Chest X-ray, PA view. Patient: 36 years old, sex M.
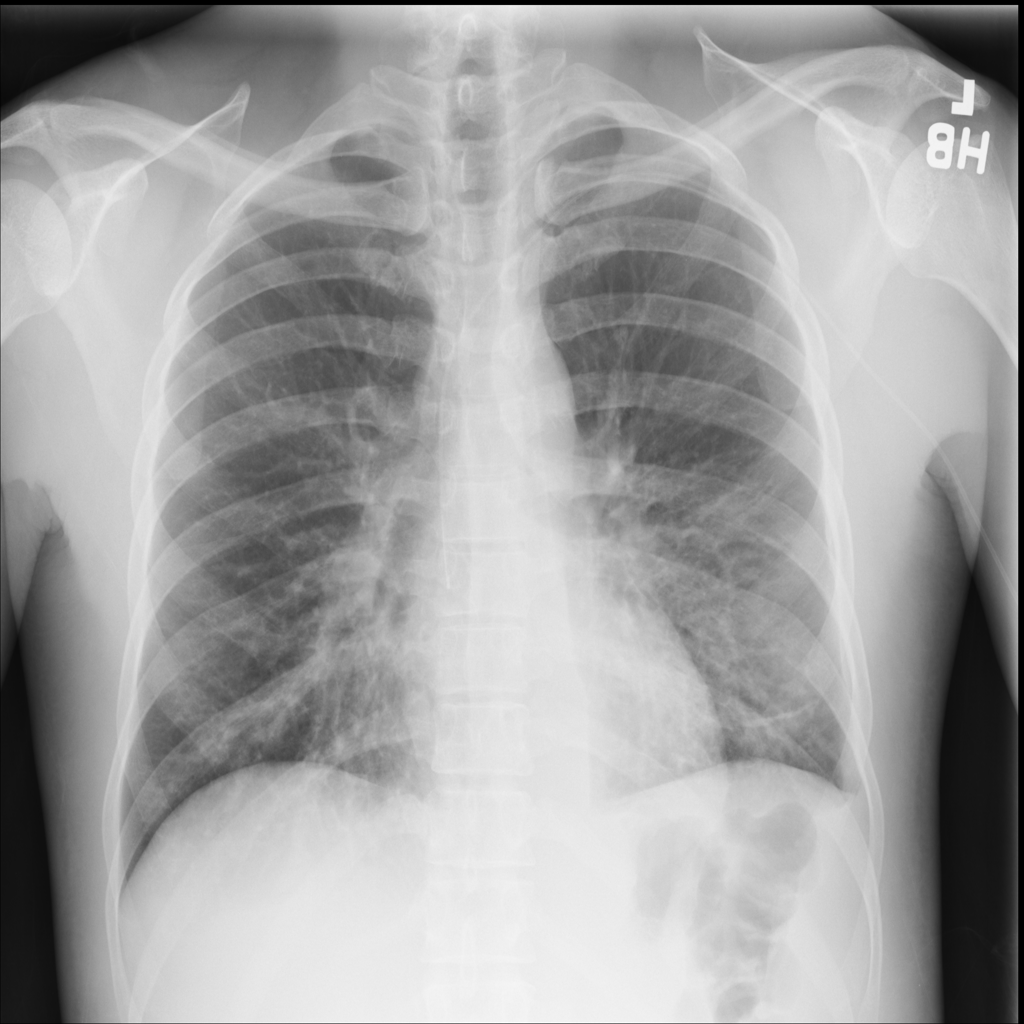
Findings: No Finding